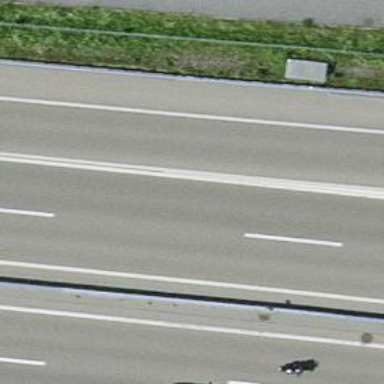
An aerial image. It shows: Asphalt motorway link.